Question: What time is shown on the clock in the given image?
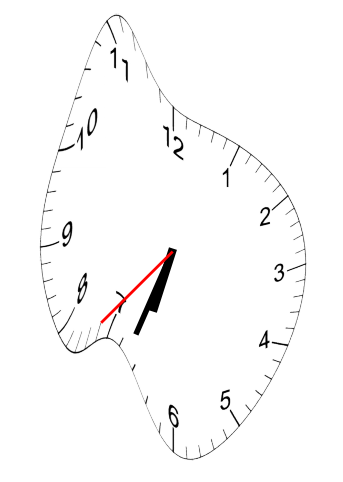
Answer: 06:33:37